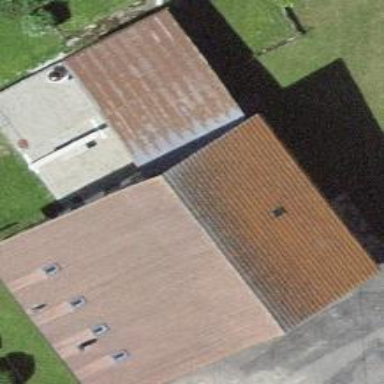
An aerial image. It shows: Farm building.